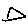
Label: triangle